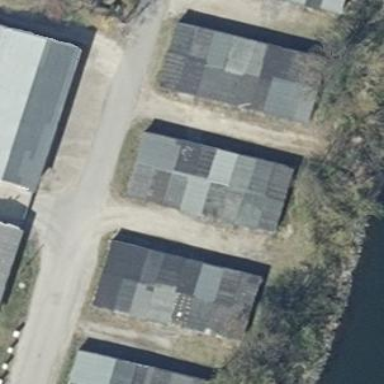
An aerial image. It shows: Group of garages.